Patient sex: M
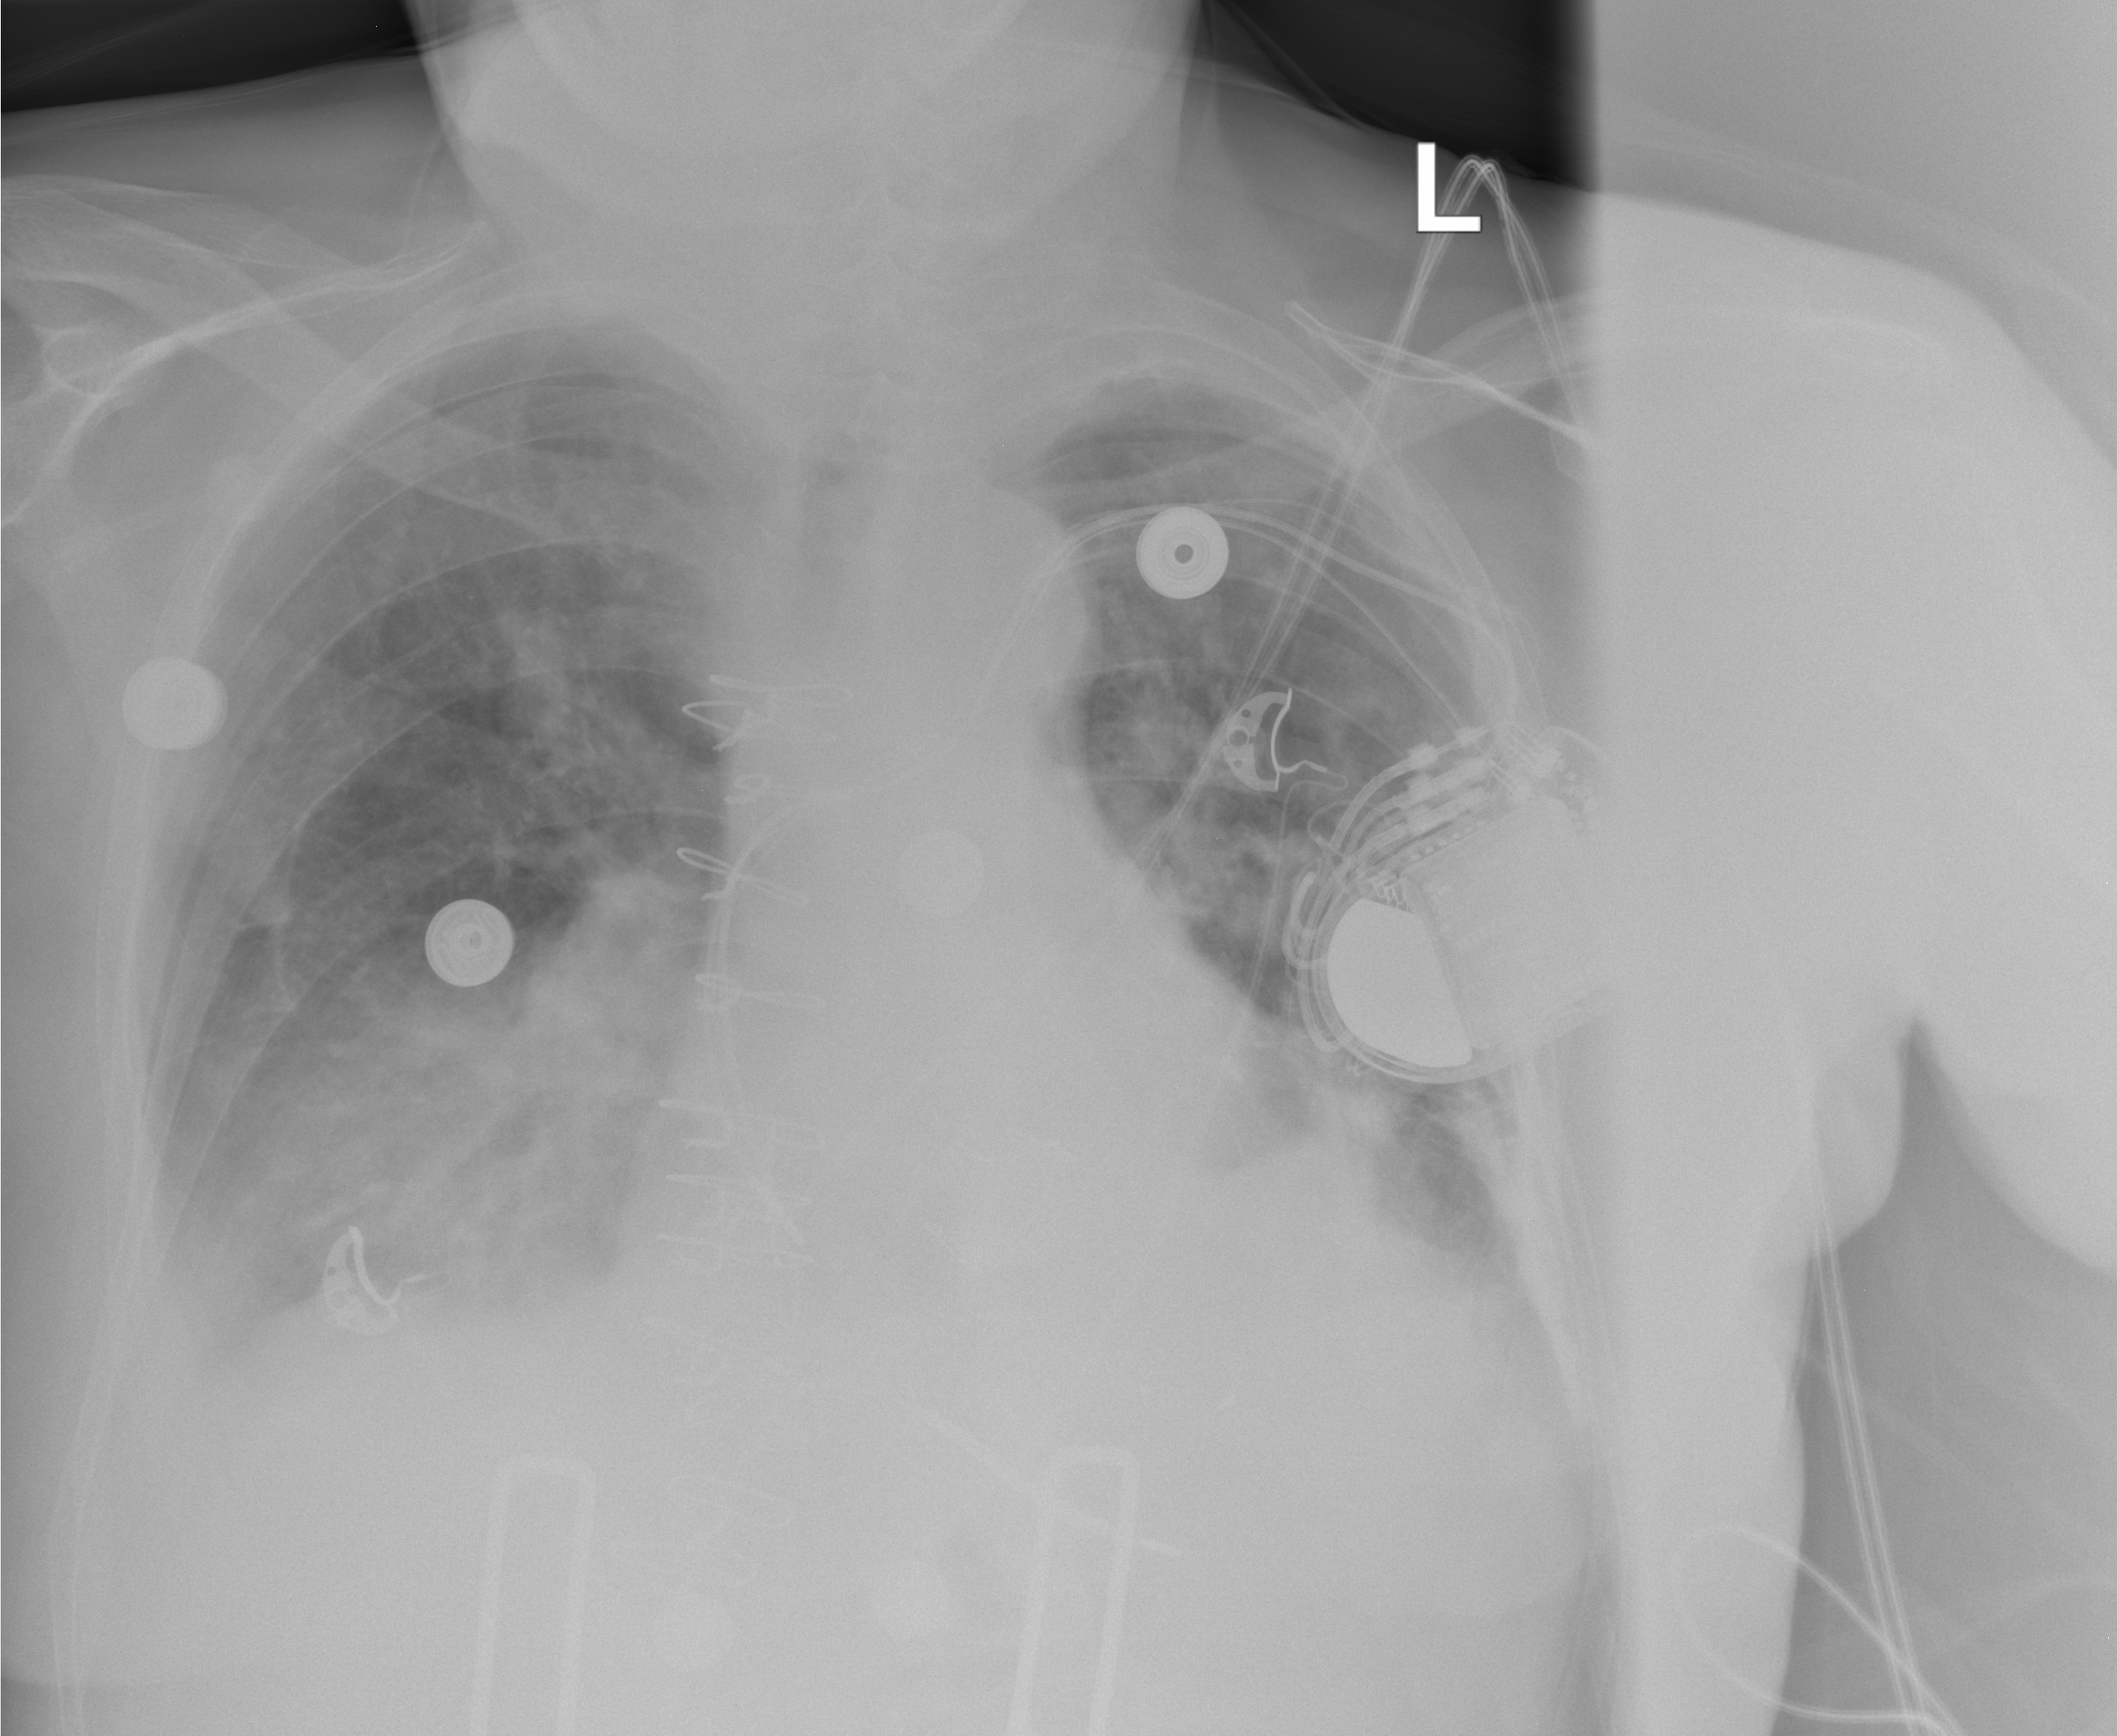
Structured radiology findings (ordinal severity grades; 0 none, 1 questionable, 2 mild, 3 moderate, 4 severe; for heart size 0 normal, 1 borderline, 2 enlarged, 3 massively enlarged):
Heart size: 2
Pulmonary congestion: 2
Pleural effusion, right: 3
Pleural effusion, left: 2
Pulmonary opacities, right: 3
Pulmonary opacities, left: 0
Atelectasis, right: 2
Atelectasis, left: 2